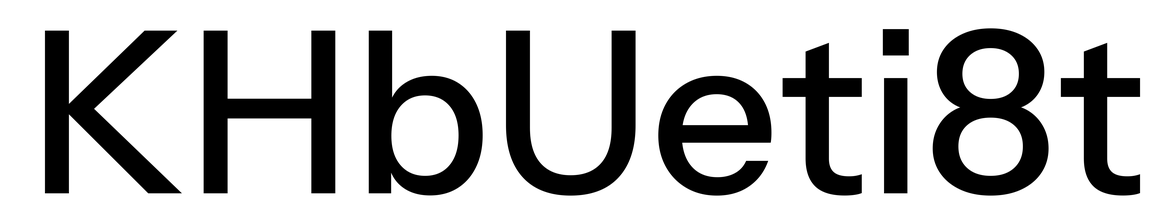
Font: InstrumentSans_Medium